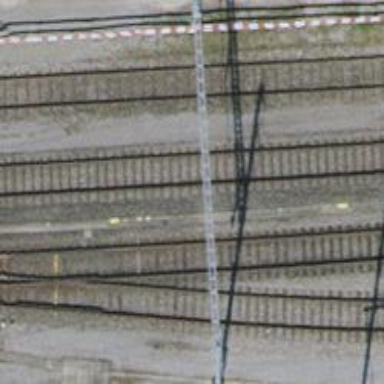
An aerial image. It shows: Solitary milestone along the railway.